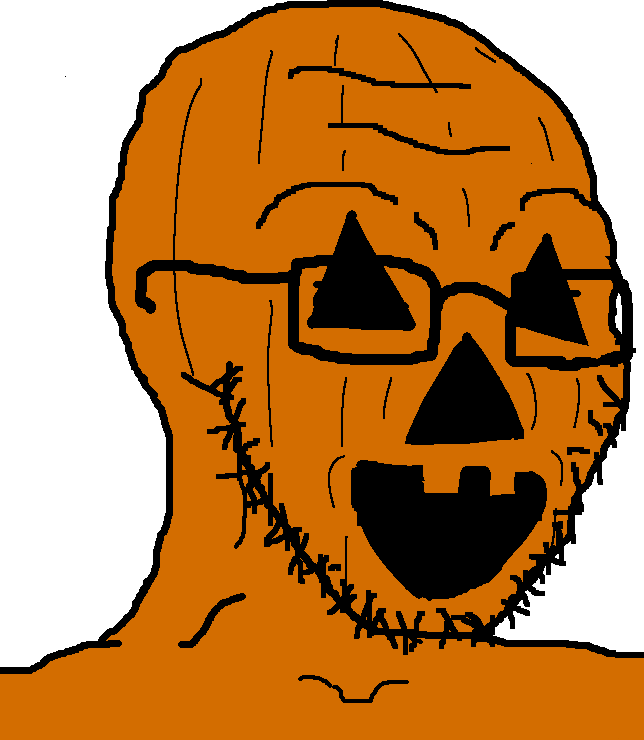
Label: 5_Soyjak